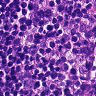
Metastatic tissue present: no